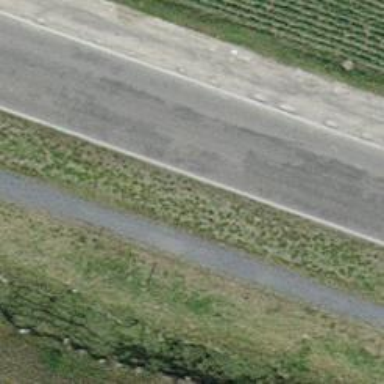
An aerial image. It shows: Compacted path road.